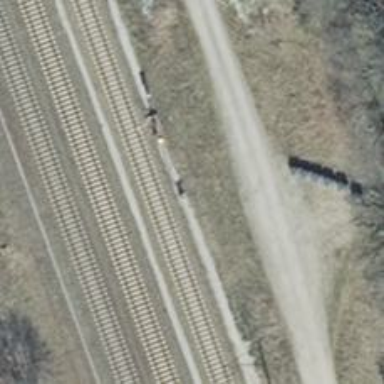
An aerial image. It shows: Railway signal.